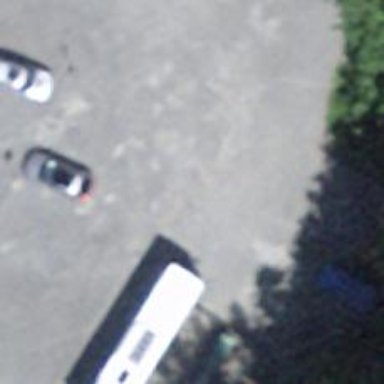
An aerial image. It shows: Bus stop equipped with public transport stop position.